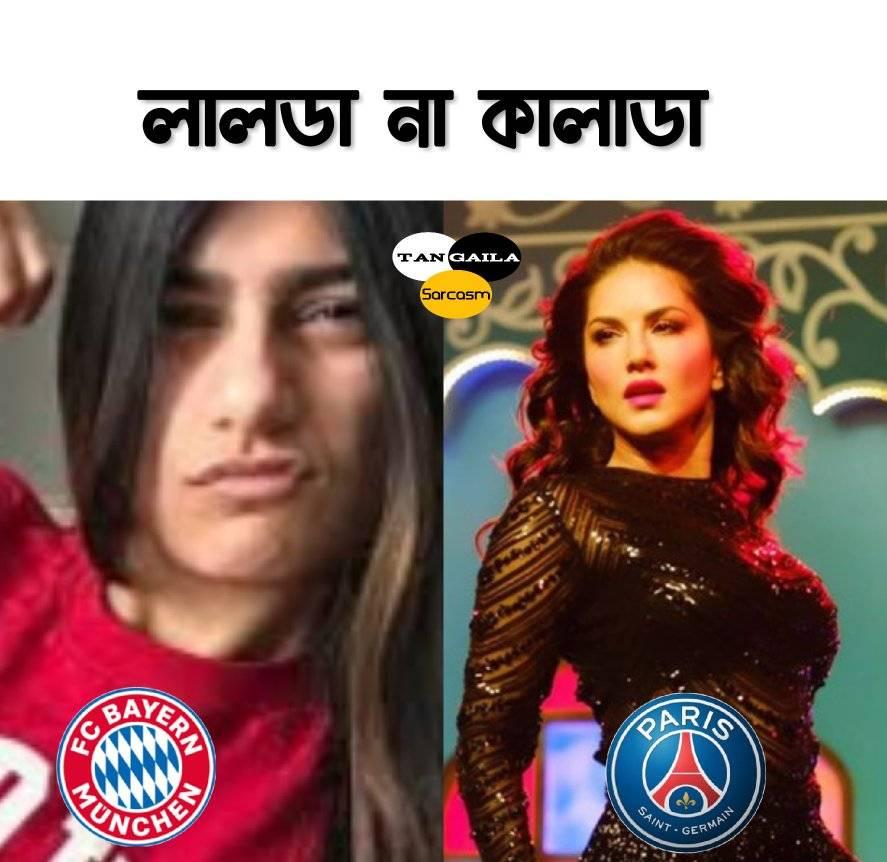
Text: লালডা না কালাডা
Label: Hate
Hate category: Personal Offence
Targeted group: Individual